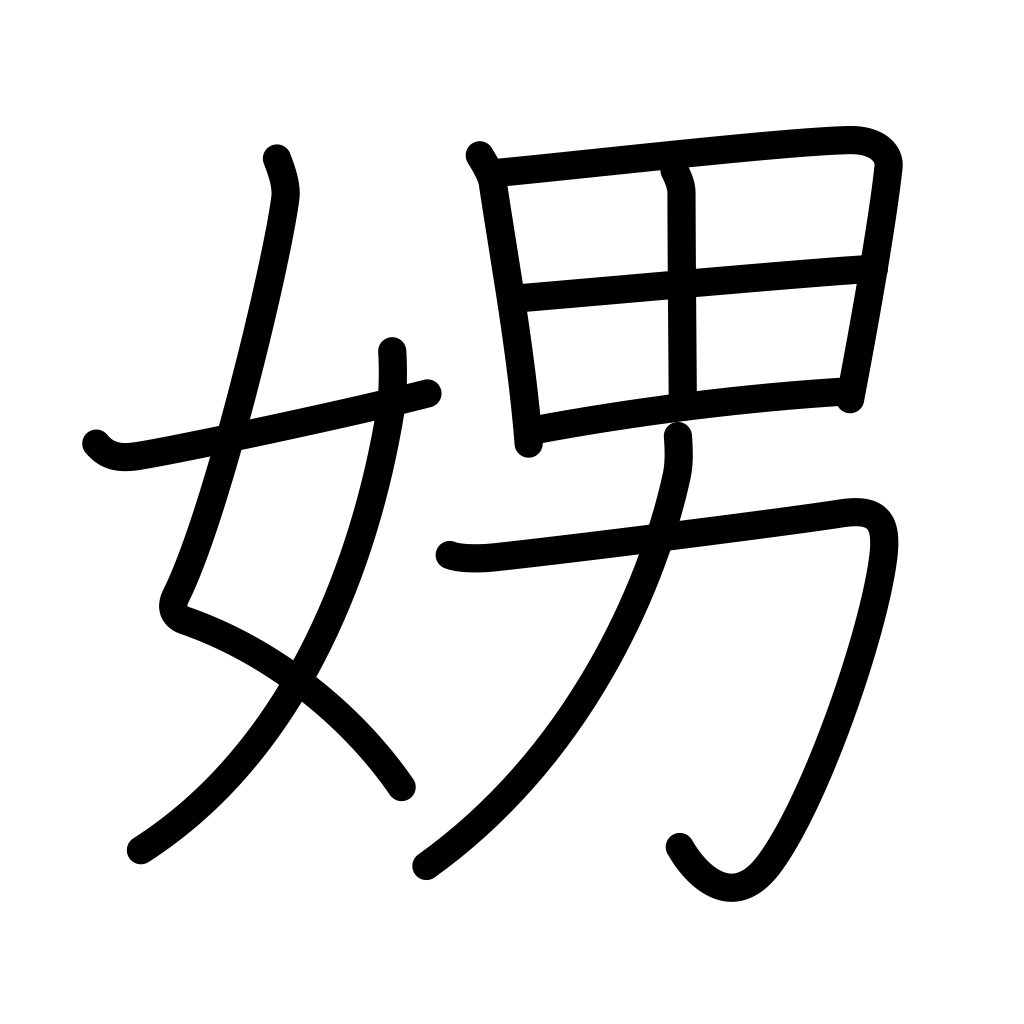
Meaning: loud talking